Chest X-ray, AP view. Patient: 65 years old, sex F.
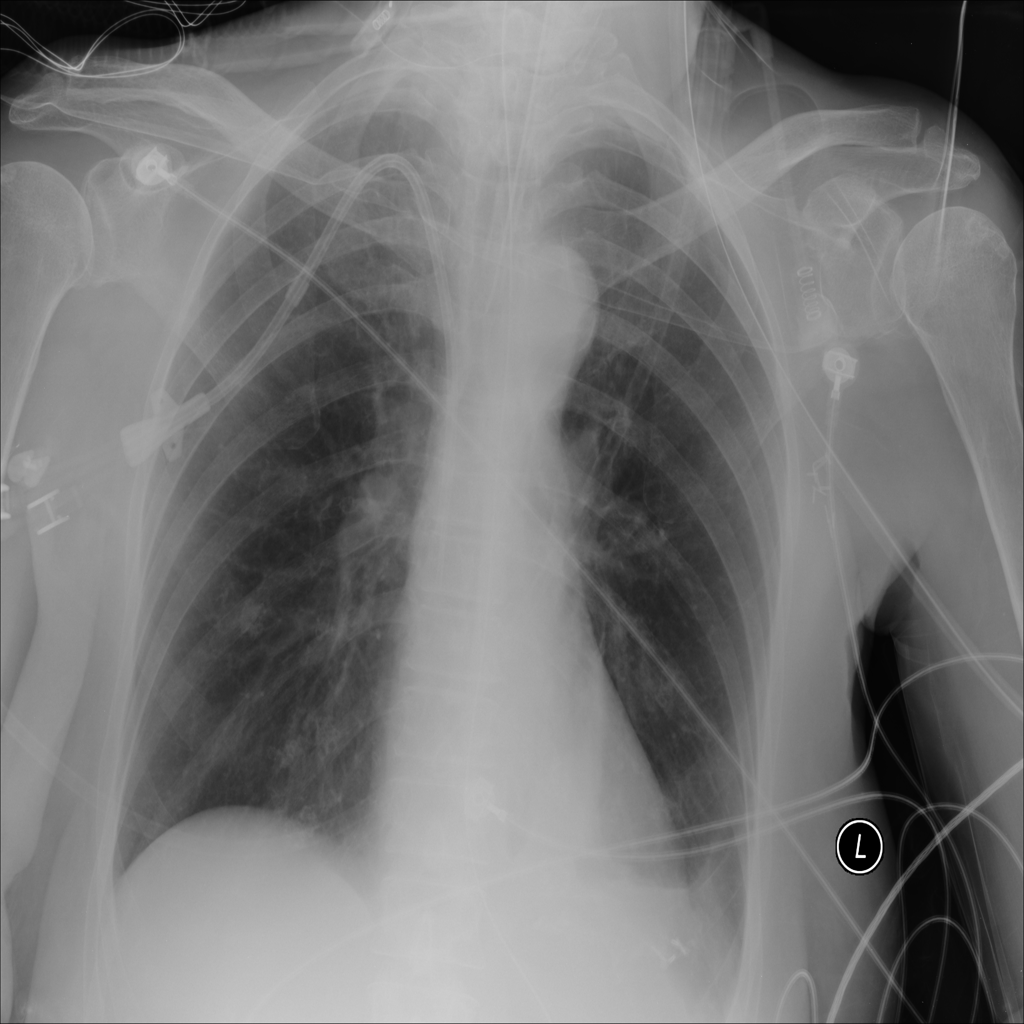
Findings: Consolidation